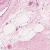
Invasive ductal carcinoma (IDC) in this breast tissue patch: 0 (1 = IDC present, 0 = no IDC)